Field crop: maize
Growth stage: 2
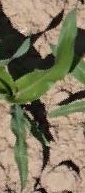
Species: maize